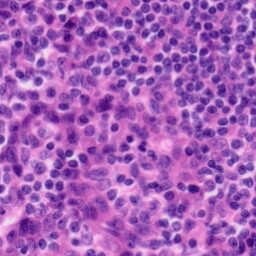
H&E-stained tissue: Tonsil